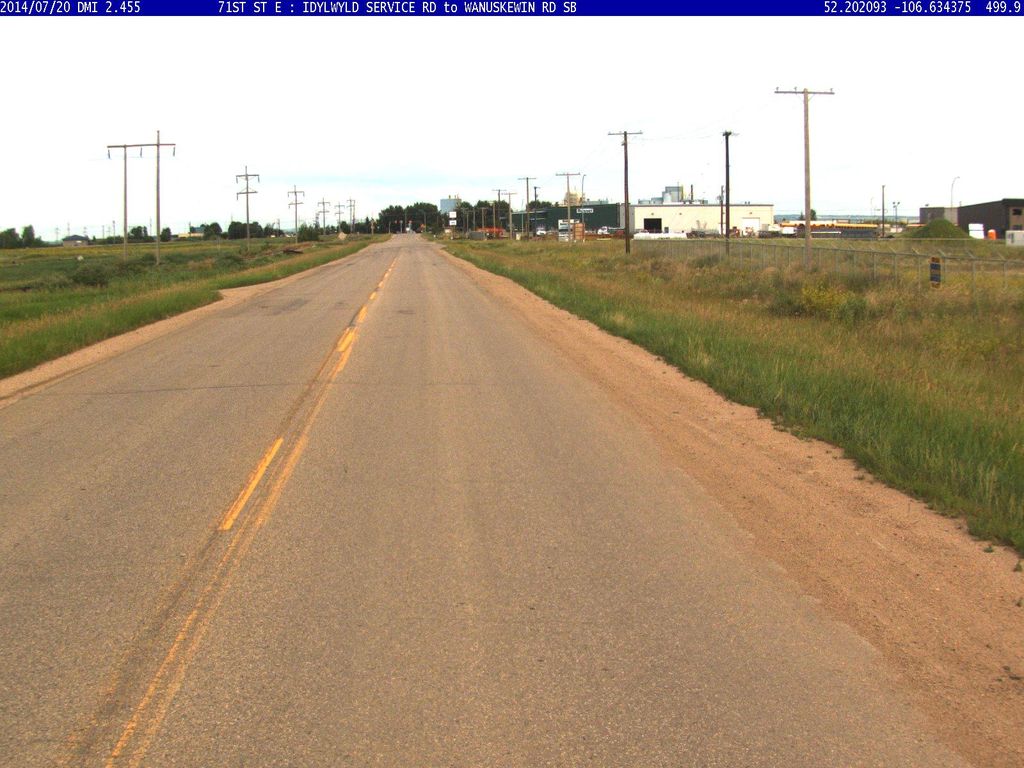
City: saskatoon